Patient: sex M, age 60
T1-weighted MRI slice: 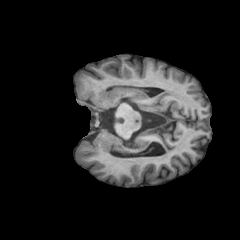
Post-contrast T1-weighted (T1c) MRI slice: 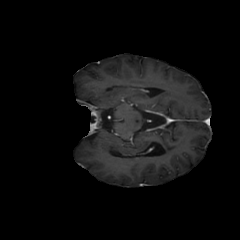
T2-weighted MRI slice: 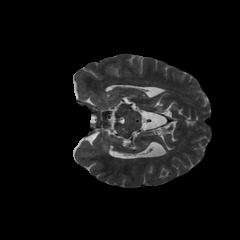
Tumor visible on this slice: no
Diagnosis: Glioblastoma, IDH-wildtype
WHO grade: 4